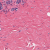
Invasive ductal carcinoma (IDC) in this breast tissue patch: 0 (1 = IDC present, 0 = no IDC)